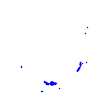
Particle: proton